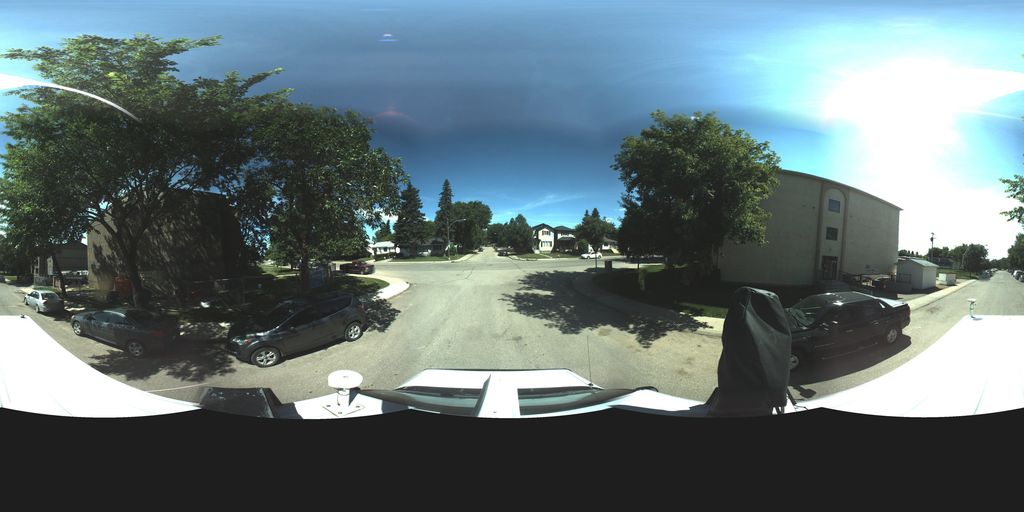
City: saskatoon